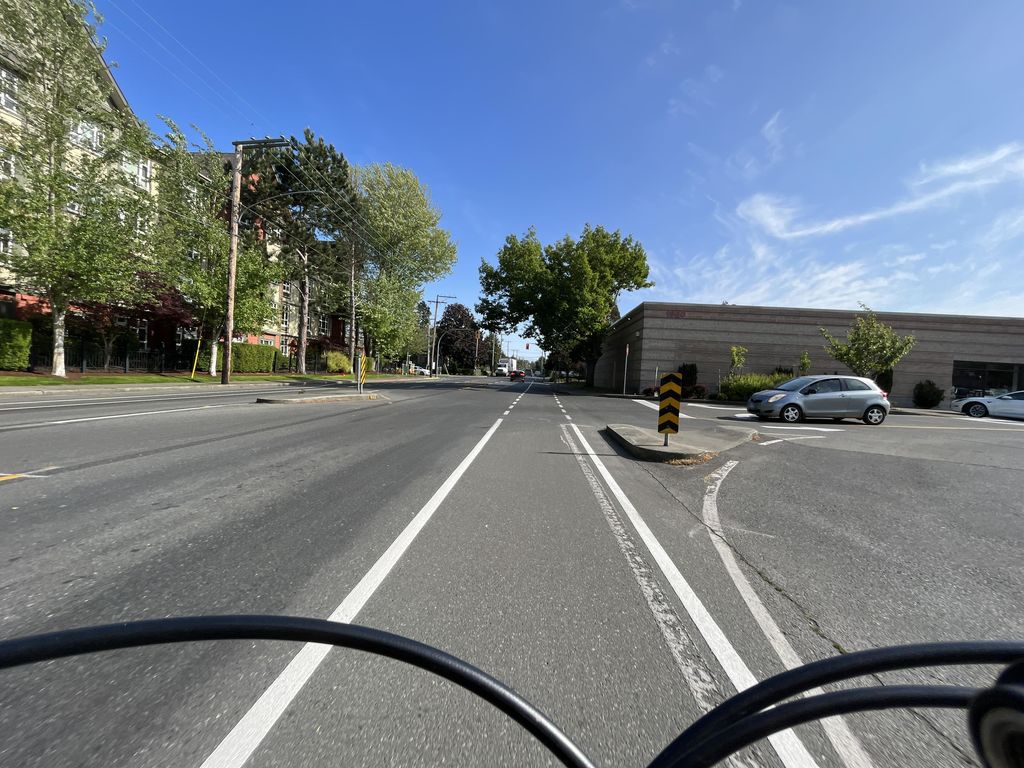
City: victoria